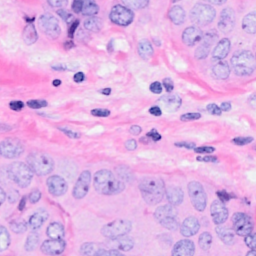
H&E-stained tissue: Breast